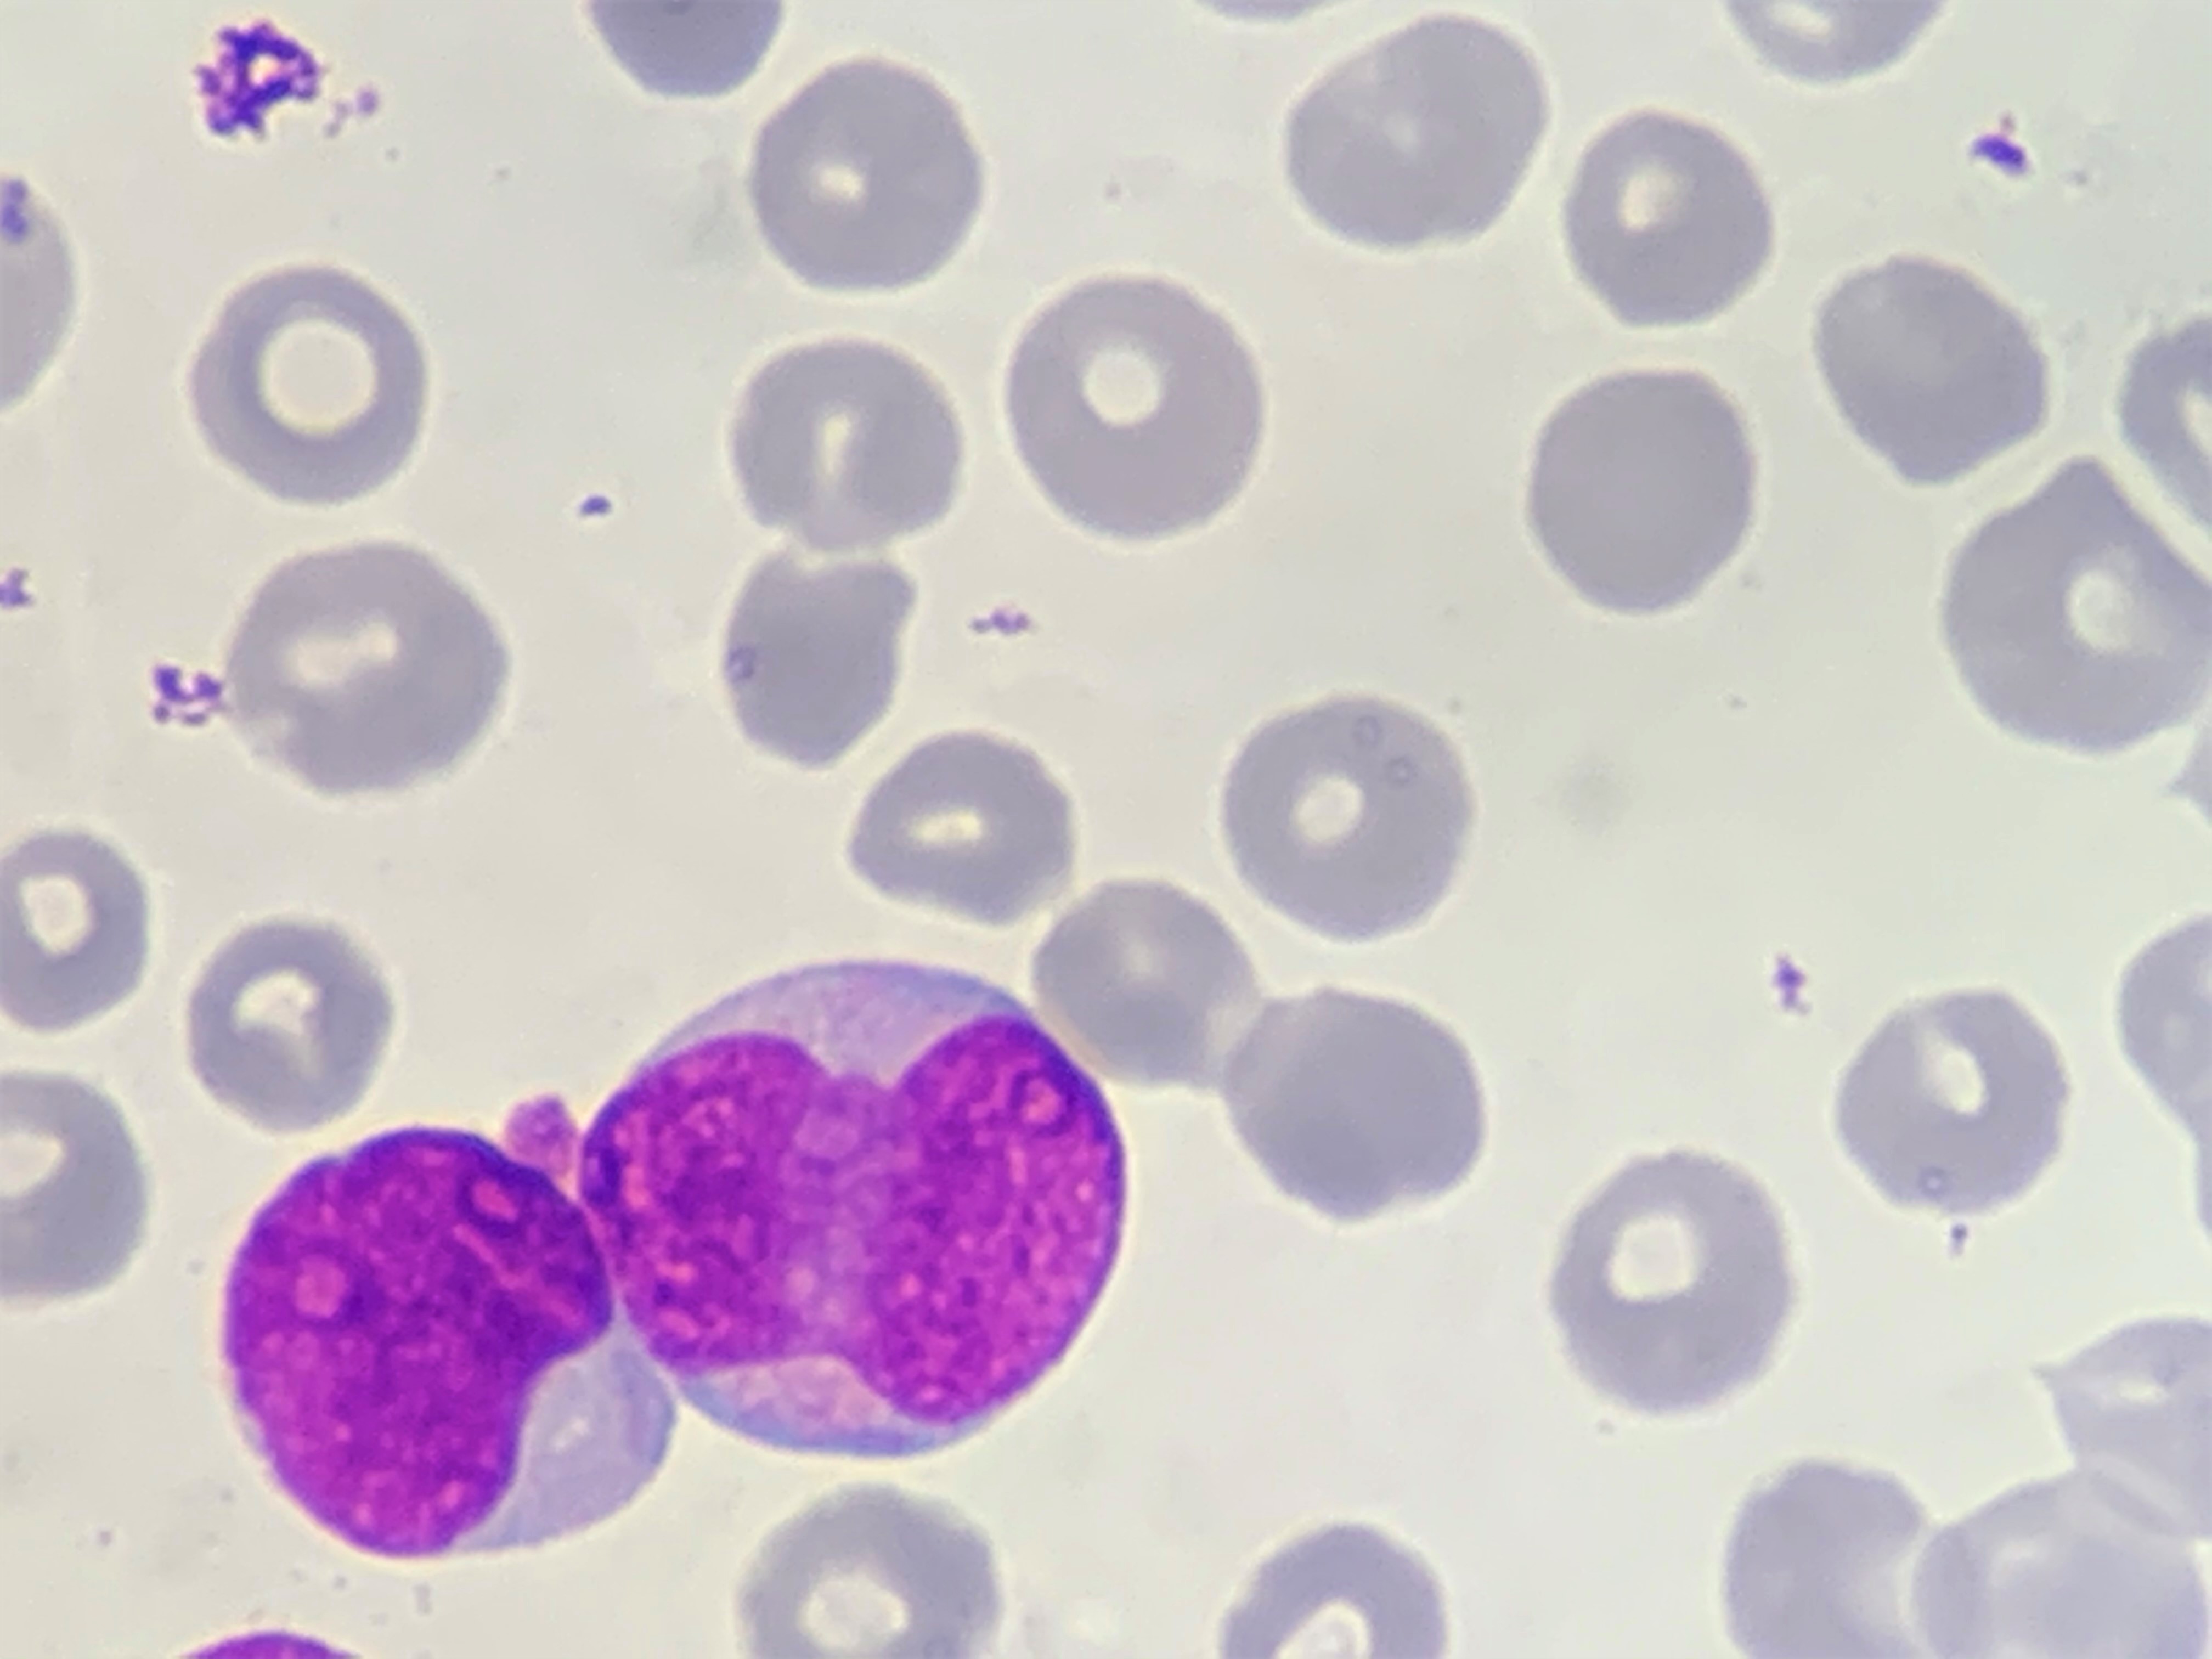
Cell type: BLAST CELLS